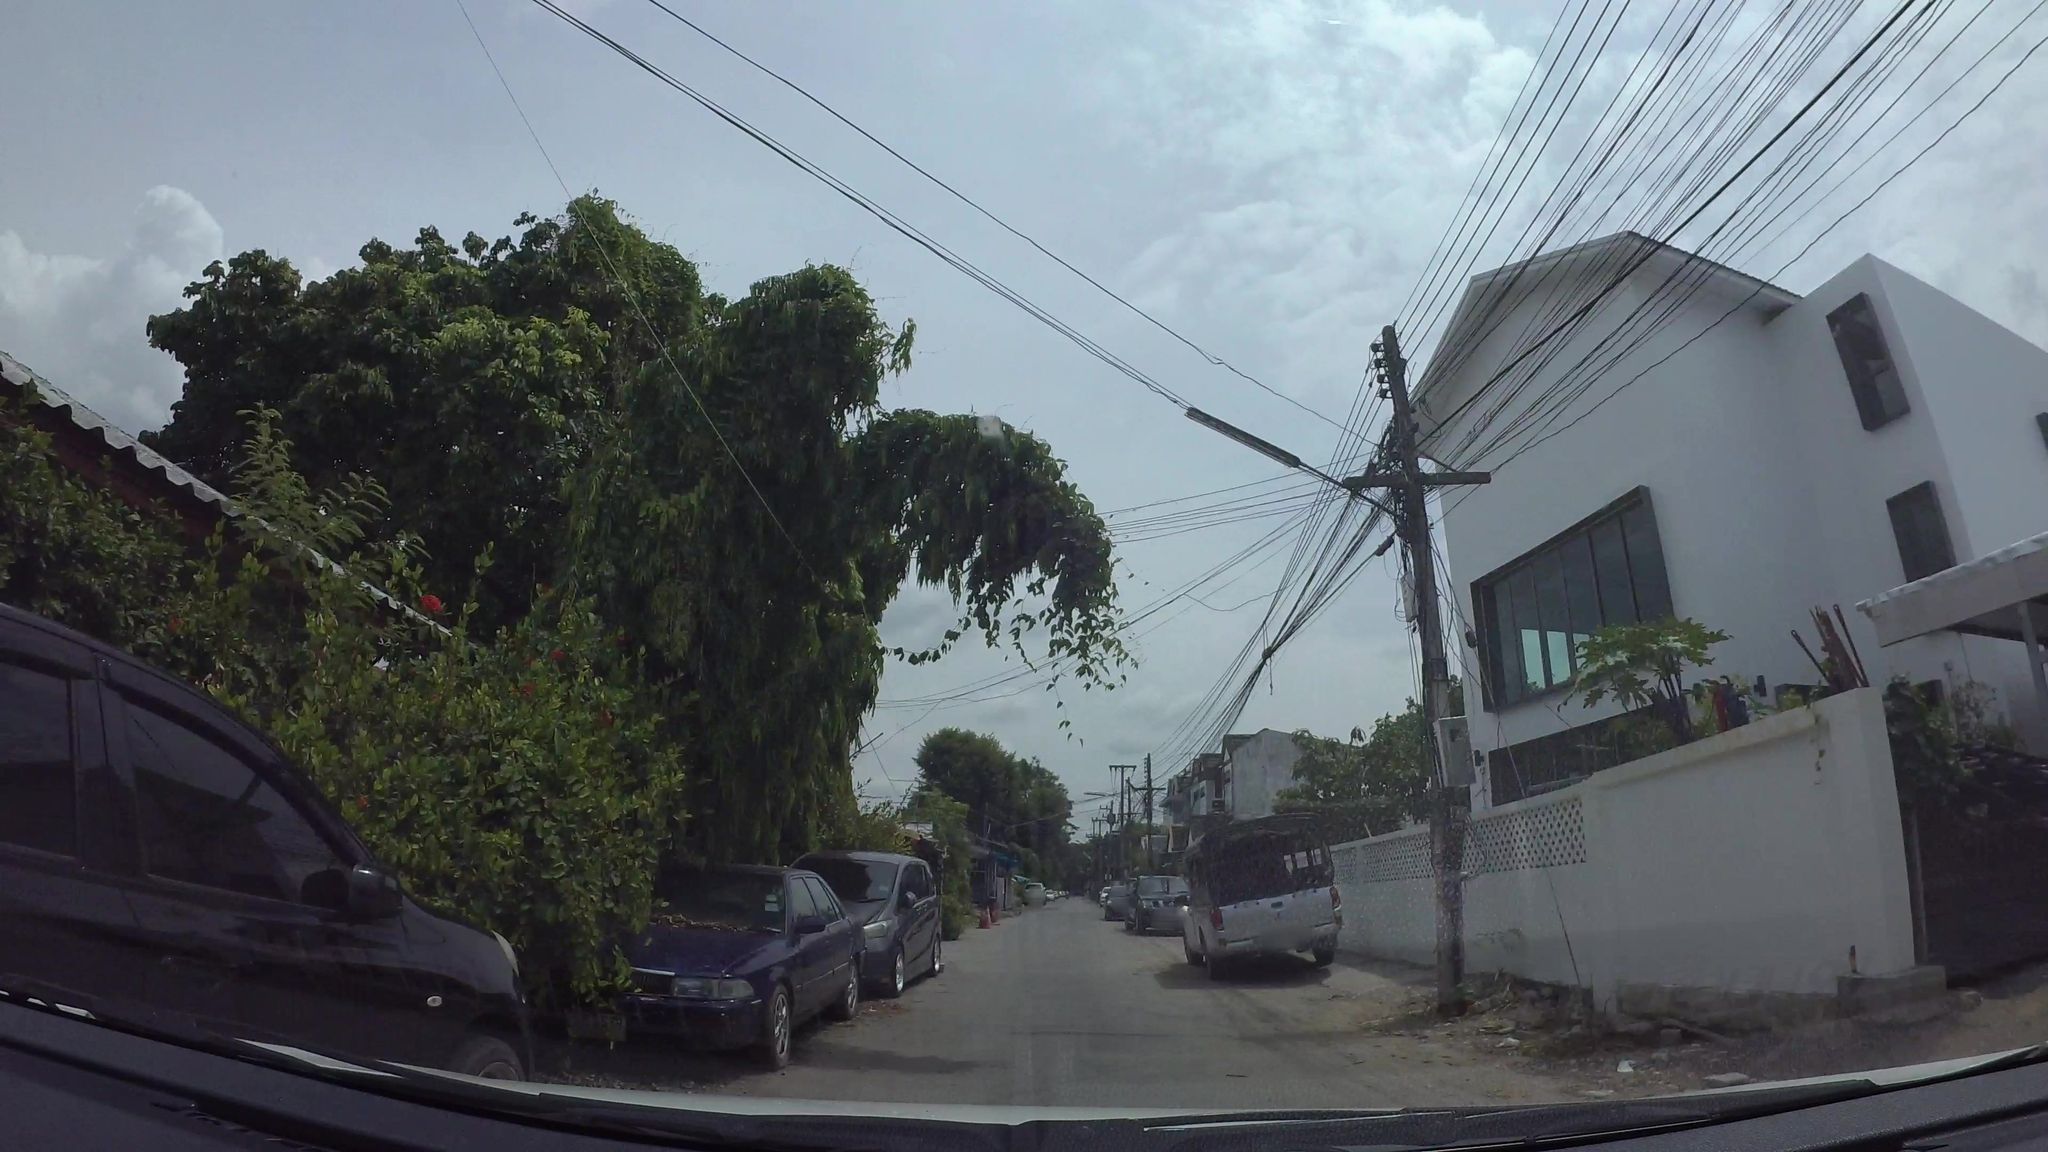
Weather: clear
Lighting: day
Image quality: good
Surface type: driving surface
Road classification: residential
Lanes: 2
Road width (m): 1
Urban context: low density rural
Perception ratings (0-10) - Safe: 3.42, Lively: 6.48, Beautiful: 2.99, Boring: 2.93, Depressing: 4.57, Wealthy: 2.15